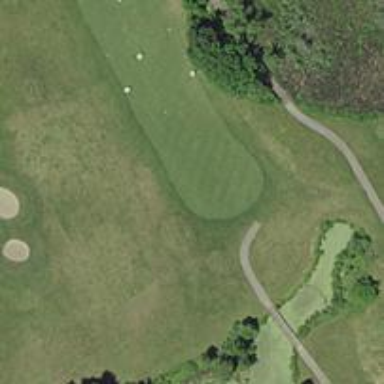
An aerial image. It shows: Pathway for golfing.